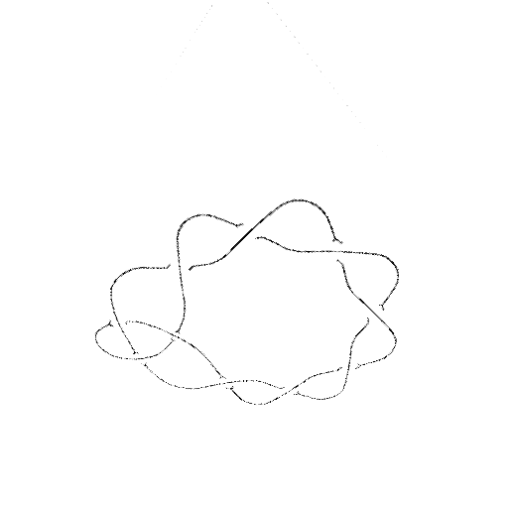
Crossing number: 10